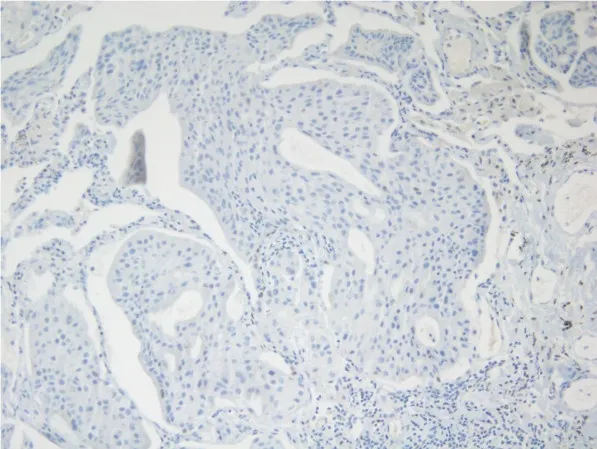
Negative IHC staining for ER.
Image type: pathology (immunostaining)